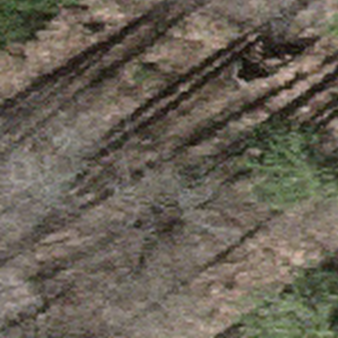
Label: other